Question: Hai i want create a full screen mode ,so i used this link <URL>.But i cannot create a full screen mode.anybody kindly help me.
'''
<mx:Script>
<![CDATA[
import mx.effects.easing.*;
import mx.effects.Fade;
import mx.effects.Rotate;
import mx.controls.Alert;
private var fade:Fade;
private var rotate:Rotate;
private function init():void {
// Fade effect
fade = new Fade();
fade.duration=9500;
// Rotate effect
Alert.show("Text Copied!", "Alert Box", Alert.OK);
stage.displayState=StageDisplayState.FULL_SCREEN;
img.setStyle("showEffect", fade);
}
]]>
</mx:Script>
'''
error

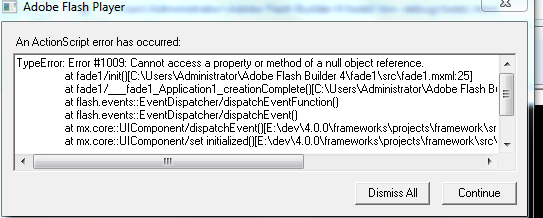
Answer: The 'stage' property is still 'null' when the object is initialized. So you can't call
'''
stage.displayState = StageDisplayState.FULL_SCREEN;
'''
at the 'init()' method.
You should call that when the object is added to the stage.
'''
private function init():void {
// ...
this.addEventListener(Event.ADDED_TO_STAGE, addedToStage);
}
function addedToStage(e:Event) {
stage.displayState = StageDisplayState.FULL_SCREEN;
}
'''
Or you can do as in the link you posted:
'''
private function init():void {
// ...
Application.application.stage.displayState = StageDisplayState.FULL_SCREEN;
}
'''
---
Another possibility for the error is that 'img' is 'null' too. So check that it is already created before using it:
'''
private function init():void {
// ...
if (img) {
img.setStyle("showEffect", fade);
} else {
trace("img is null.");
}
}
'''